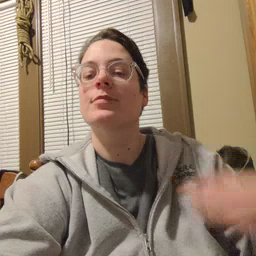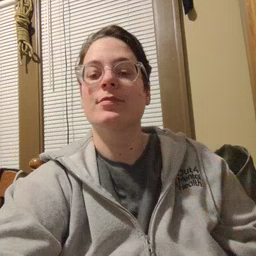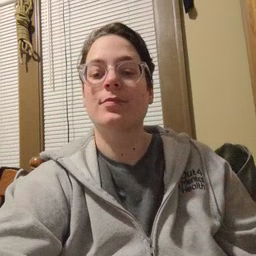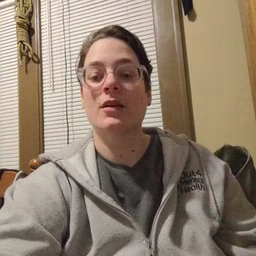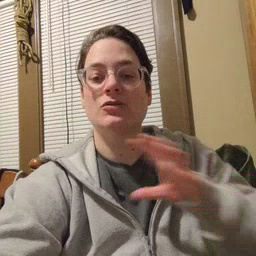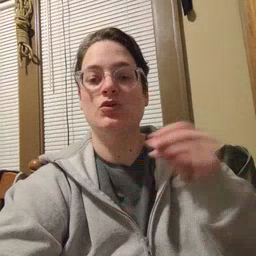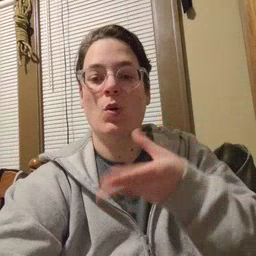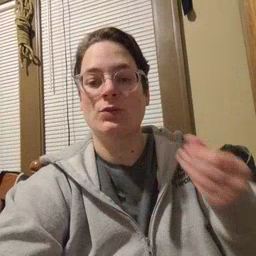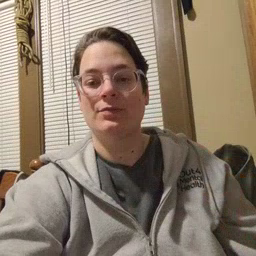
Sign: story